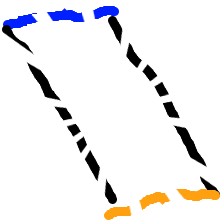
Shape: parallelogram